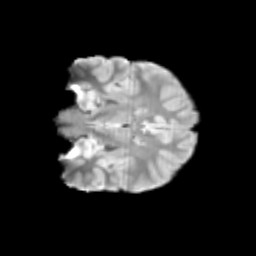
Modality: T2w
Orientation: coronal
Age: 10
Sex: male
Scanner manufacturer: siemens
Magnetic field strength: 3 T
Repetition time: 3.8 s
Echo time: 0.07 s